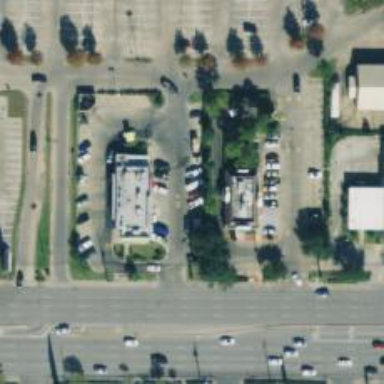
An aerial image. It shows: Parking space.